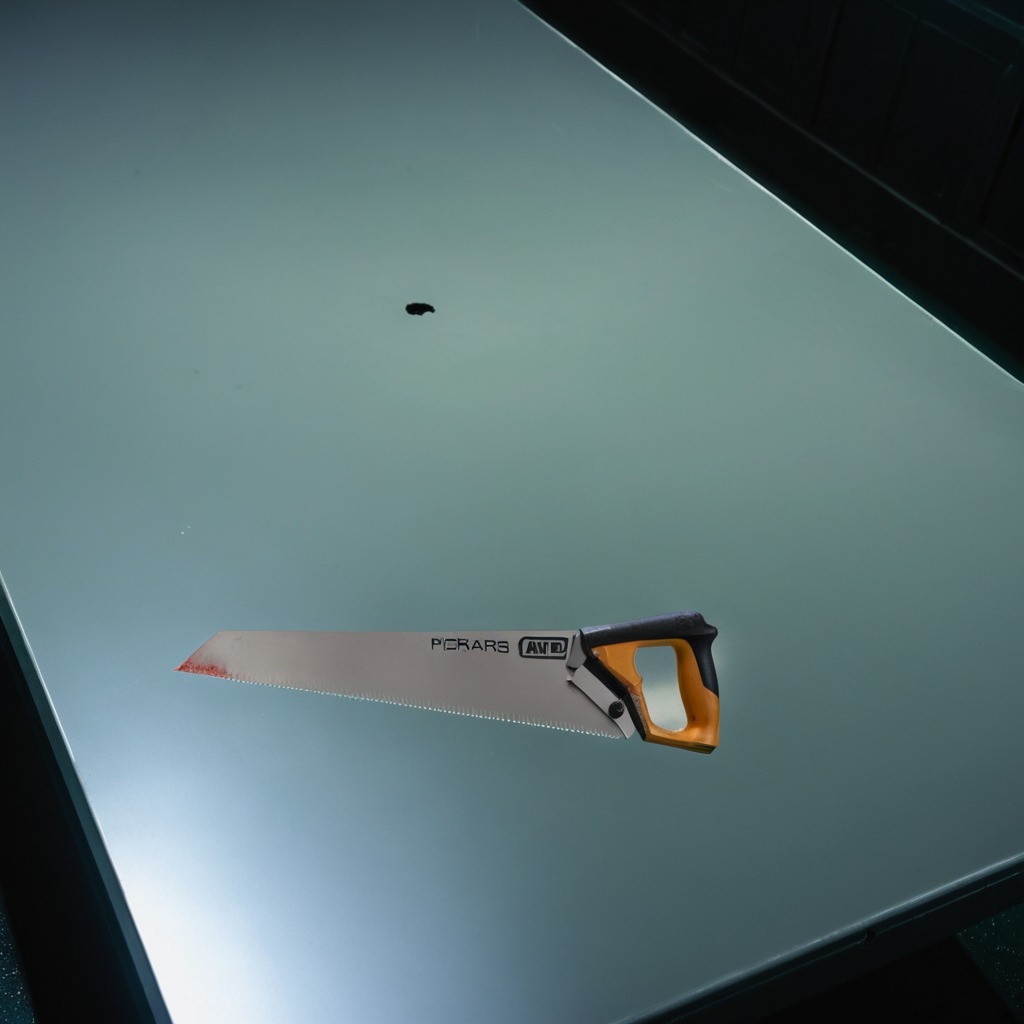
A metal saw is lying on a clean empty table in a railway signal maintenance room lit by harsh overhead fluorescents.